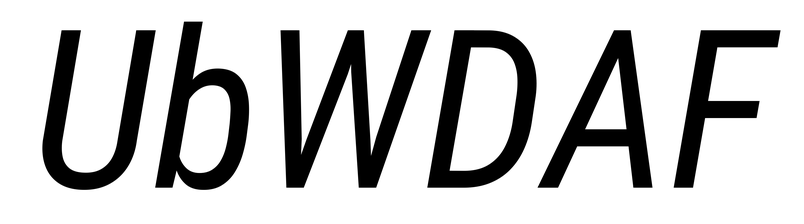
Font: Roboto-Italic_Condensed_Italic